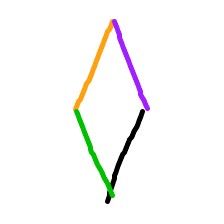
Shape: rhombus